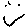
Label: smiley face